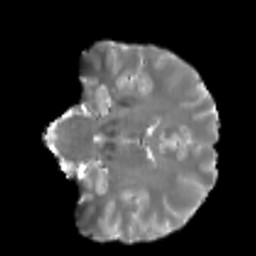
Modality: T2w
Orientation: coronal
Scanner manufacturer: siemens
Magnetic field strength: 3 T
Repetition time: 4 s
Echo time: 0.0594 s